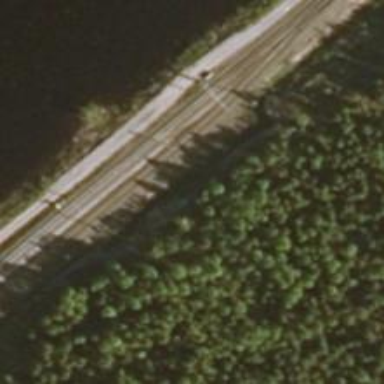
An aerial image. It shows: Railway signal.